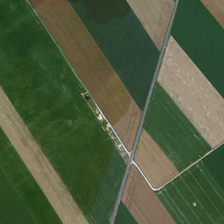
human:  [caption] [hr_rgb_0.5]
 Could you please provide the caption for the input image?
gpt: there is a bare land near the green farmland .

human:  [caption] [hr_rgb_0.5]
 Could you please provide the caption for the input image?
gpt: the green farmland is very broad and luxuriant growth .

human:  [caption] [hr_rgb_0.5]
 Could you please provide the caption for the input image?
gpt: the green farmland is very broad and luxuriant growth .

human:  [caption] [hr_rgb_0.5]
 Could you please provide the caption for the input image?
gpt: there is a bare land near the green farmland .

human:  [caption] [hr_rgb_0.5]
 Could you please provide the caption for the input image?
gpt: there is a bare land near the green farmland .